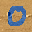
Label: 0